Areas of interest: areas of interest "Xinhua News Agency (Guangxi Branch)"
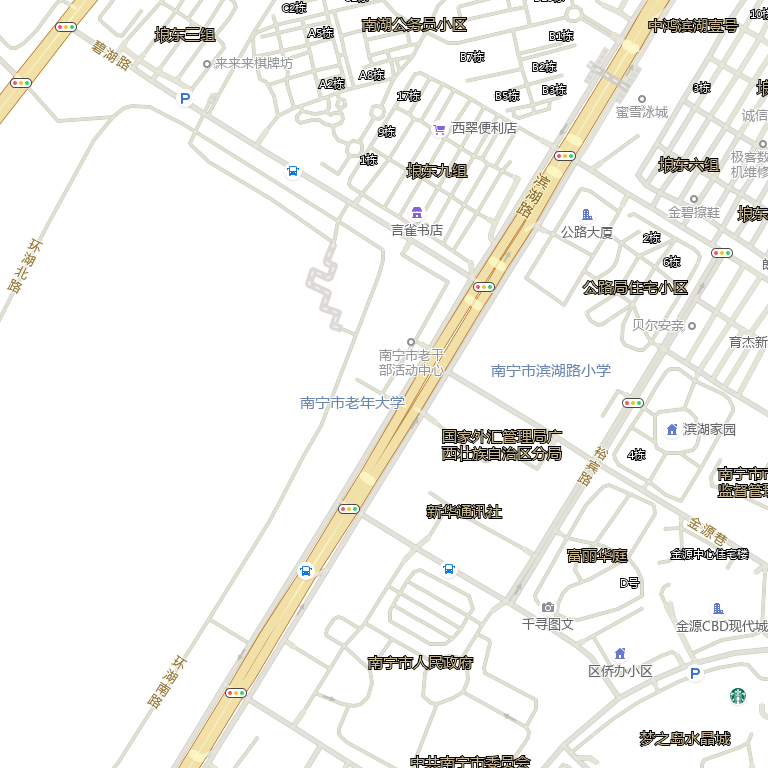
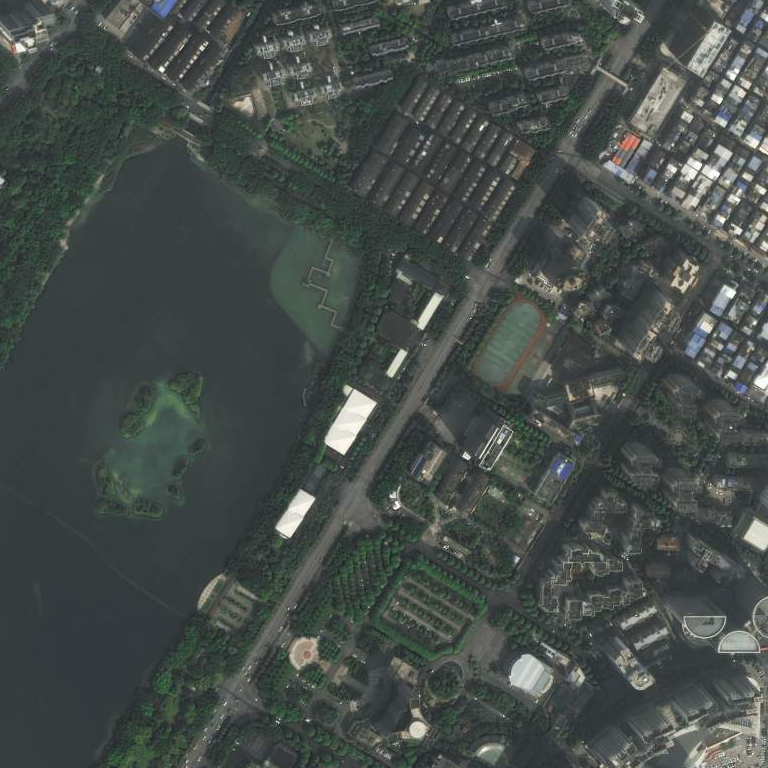